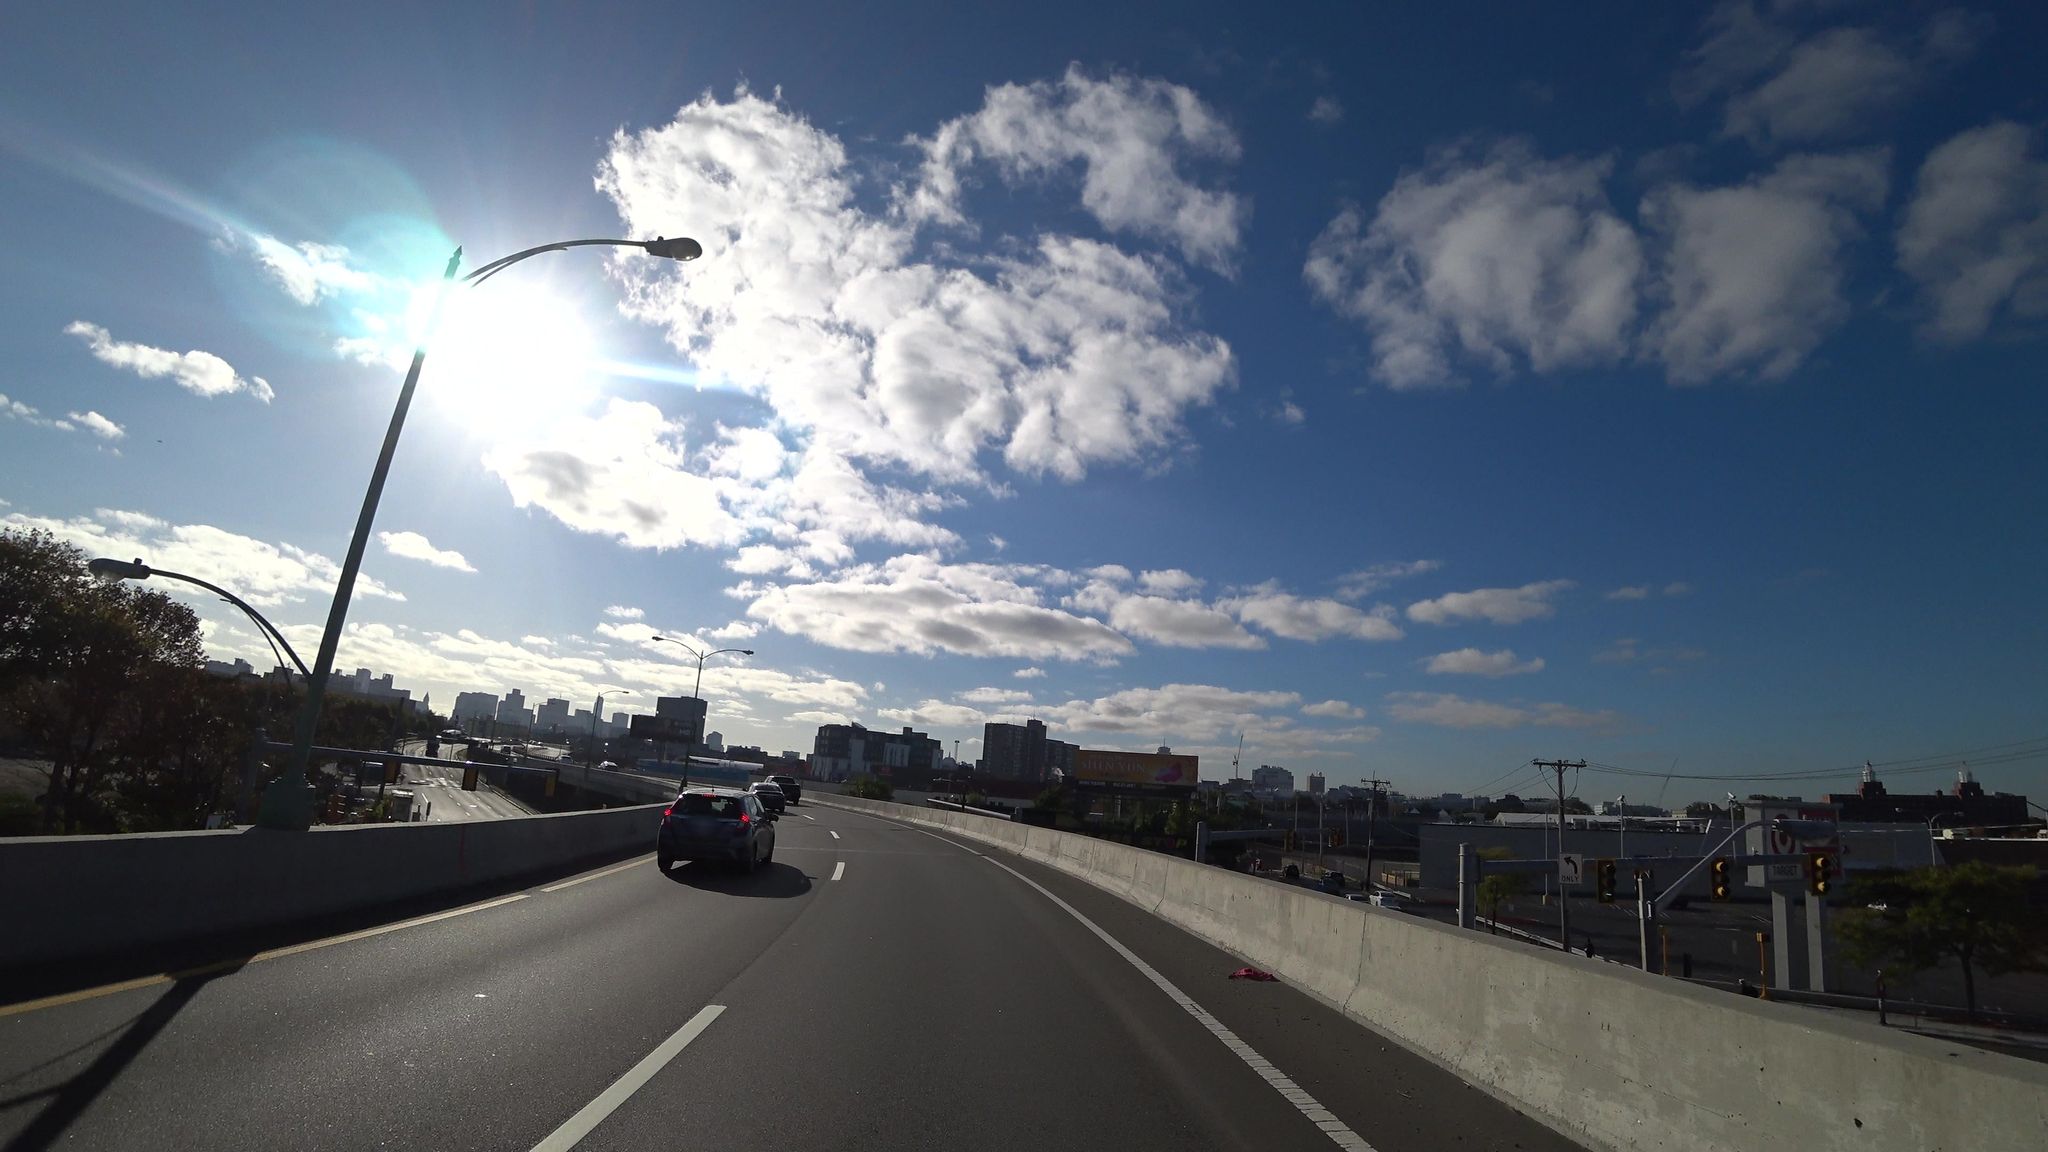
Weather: cloudy
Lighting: day
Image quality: good
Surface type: driving surface
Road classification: trunk
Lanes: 2, 1
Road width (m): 45.7
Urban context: urban centre
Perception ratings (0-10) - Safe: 1.22, Lively: 2.63, Beautiful: 7.95, Boring: 2.38, Depressing: 7.17, Wealthy: 3.64